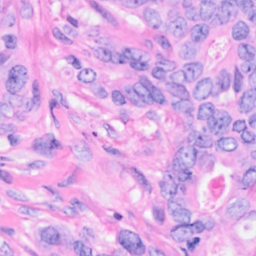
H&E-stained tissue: Breast